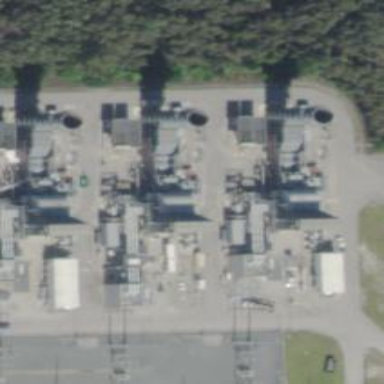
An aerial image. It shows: Gas turbine generator is in use.